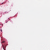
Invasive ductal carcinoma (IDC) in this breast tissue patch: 0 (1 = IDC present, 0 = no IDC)